Question: I have a text field with an attached datepicker placed at the bottom of the page. My problem is that the datepicker appears below the text field.

Consequently, it appears outside the window. I Googled and found that apparently I can fix this with some 'orientation' property:
'''
$('#dp2').datepicker({
orientation: 'auto top'
});
'''
but this had no effect. Anyone have an idea how can I achieve this?
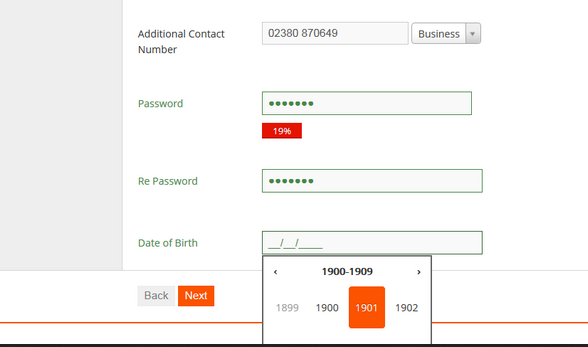
Answer: After some struggle found the required solution
at <URL>, just click the and get latest JS which include the orientation options. In the JS given defaults are:
'''
var defaults = $.fn.datepicker.defaults = {
autoclose: true,
beforeShowDay: $.noop,
calendarWeeks: false,
clearBtn: false,
daysOfWeekDisabled: [],
endDate: Infinity,
forceParse: true,
format: 'mm/dd/yyyy',
keyboardNavigation: true,
language: 'en',
minViewMode: 0,
orientation: "auto",
rtl: false,
startDate: -Infinity,
startView: 2,
todayBtn: false,
todayHighlight: false,
weekStart: 0
};
'''
I just use the default :
'''
orientation: "auto",
'''
there are more options available for orientation.